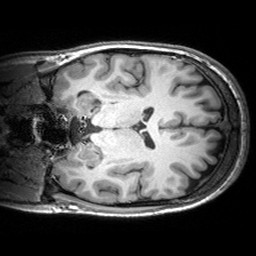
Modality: T1w
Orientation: coronal
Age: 30
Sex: female
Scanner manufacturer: siemens
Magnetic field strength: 3 T
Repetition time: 2.53 s
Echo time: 0.00299 s